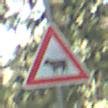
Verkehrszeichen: ViehtriebRechts
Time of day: Midday
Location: Outdoor (Nature)
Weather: Clear
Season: NotSpecified
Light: Natural